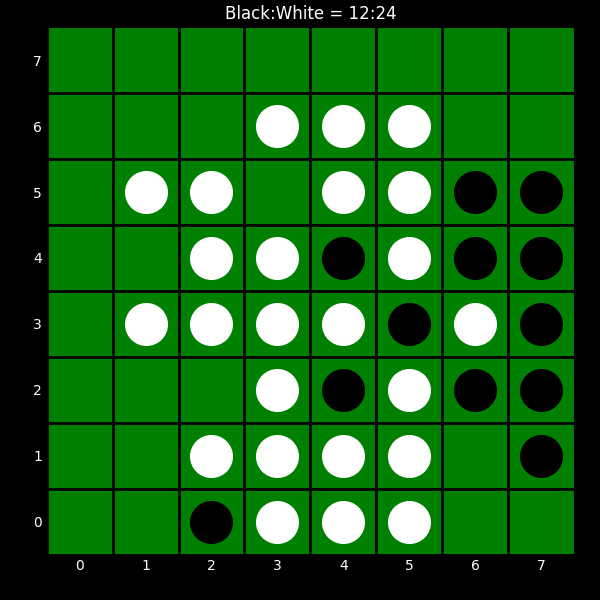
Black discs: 12
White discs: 24